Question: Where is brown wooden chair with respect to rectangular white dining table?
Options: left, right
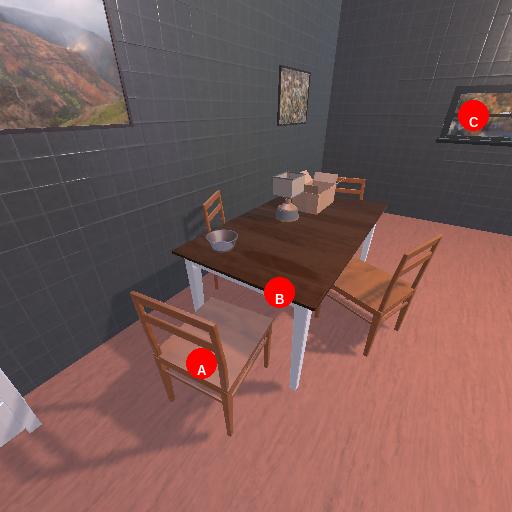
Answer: left